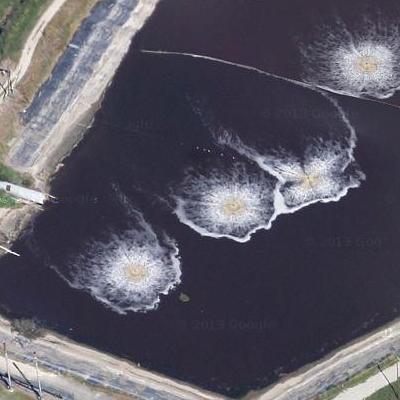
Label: RiverLake